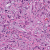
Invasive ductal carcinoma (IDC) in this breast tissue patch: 0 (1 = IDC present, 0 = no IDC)